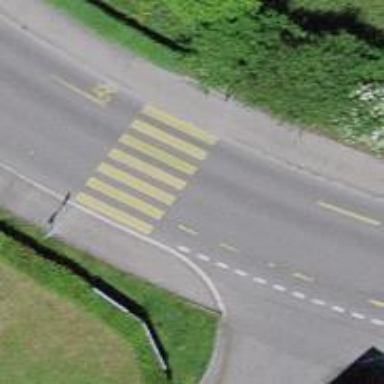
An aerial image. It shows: Marked crossing on the road.